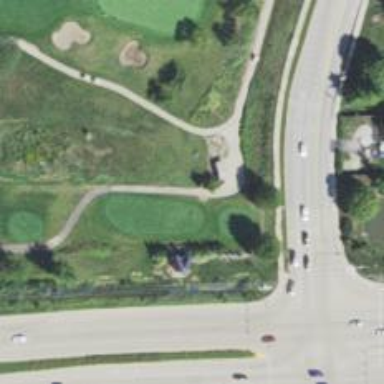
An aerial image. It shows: Service road used as golf cart path.